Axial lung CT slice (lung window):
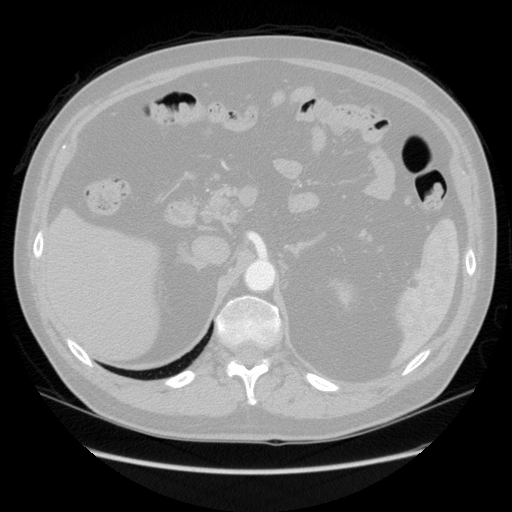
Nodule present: no